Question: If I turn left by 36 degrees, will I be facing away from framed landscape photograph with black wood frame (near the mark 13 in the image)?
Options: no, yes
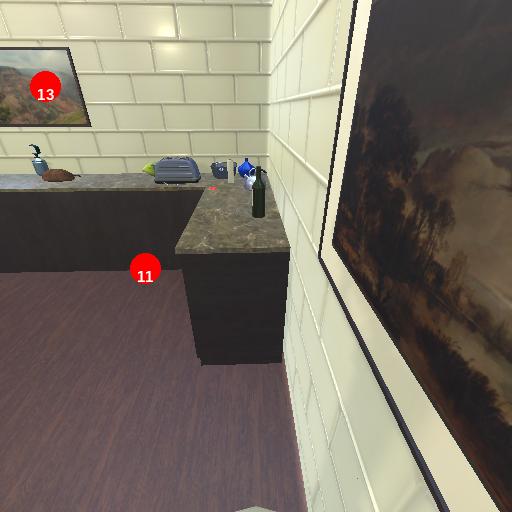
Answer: no